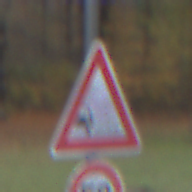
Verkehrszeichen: SplittSchotter
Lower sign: Geschwindigkeit50
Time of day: SunriseSunset
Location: Outdoor (Nature)
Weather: PartlyCloudy
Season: Autumn
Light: Natural